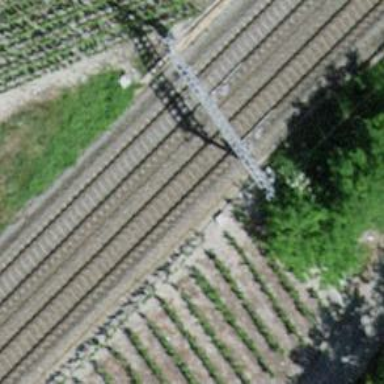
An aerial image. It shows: Bridge with electrified rail tracks and contact line.